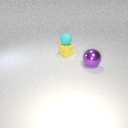
small yellow rubber cube to the left of large purple metal sphere